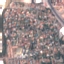
Land use / land cover: Residential